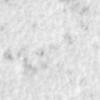
Label: no_change